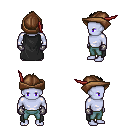
a pixel art fantasy rpg character, male body template, dark elf, purple skin, black cape, teal pants, black mohawk hairstyle, leather cap, metal gloves, four views (front, back, left, right), 2x2 character sprite sheet, small pixel art, hard edges, no anti-aliasing